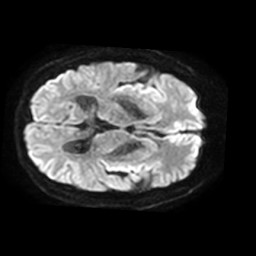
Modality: TRACE
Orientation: axial
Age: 56
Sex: male
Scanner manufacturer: philips
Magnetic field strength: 3 T
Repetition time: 4.092 s
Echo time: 0.06069 s